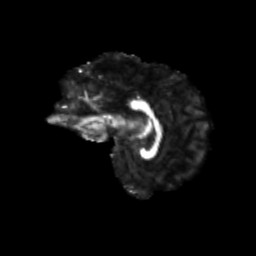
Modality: FA
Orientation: sagittal
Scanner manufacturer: siemens
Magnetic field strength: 3 T
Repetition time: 9.2 s
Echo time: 0.084 s